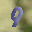
Label: 9